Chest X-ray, PA view. Patient: 26 years old, sex M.
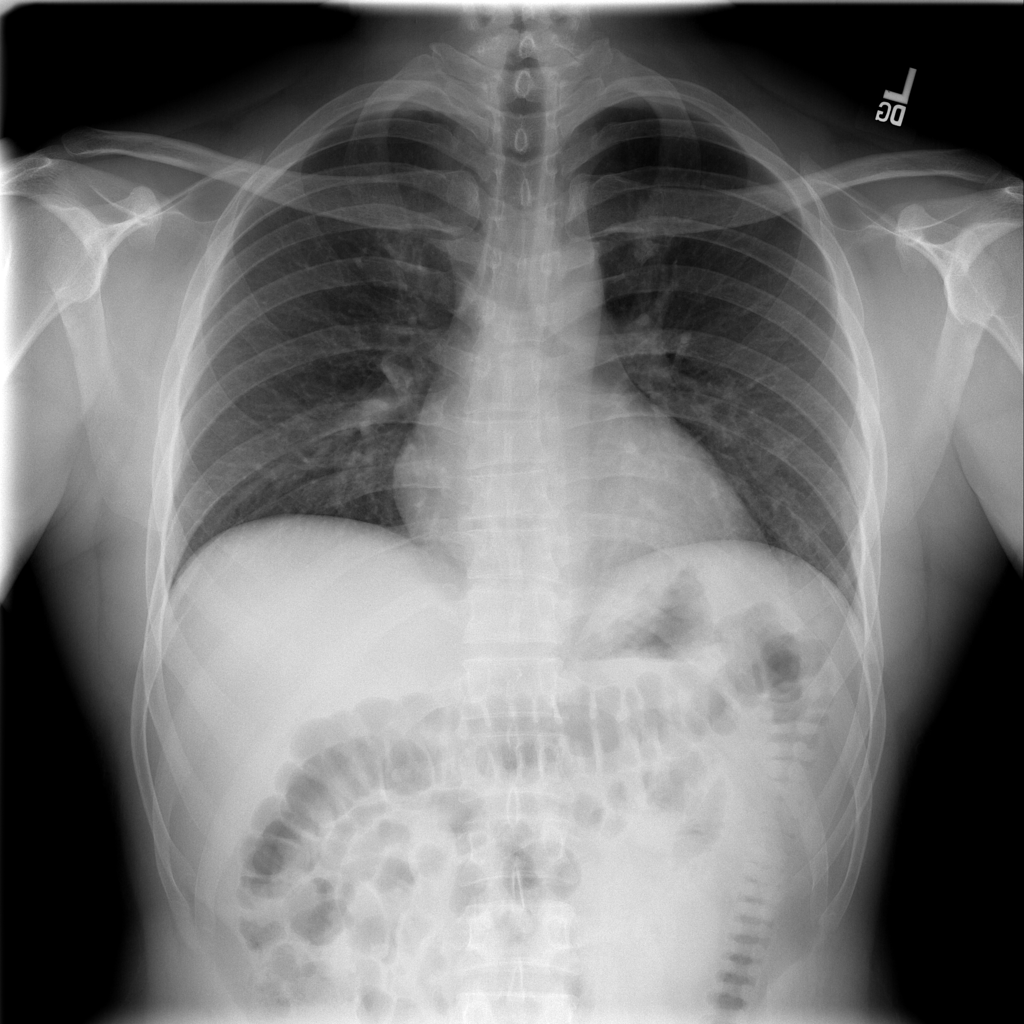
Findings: No Finding